Field crop: tomato
Growth stage: 1
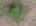
Species: solanum